Question: For some reason when I'm shrinking the size of the windows, there is a gap on the right edge of the website, showing the background.
It gets worse when I'm shrinking it more. Any ideas on how to fix that? I have some absolute elements, maybe that's why?

Another thing is that it gave me an idea to deliberately make those gaps but on both sides, showing the page background, how to do it?
Thanks alot for reading and helping.
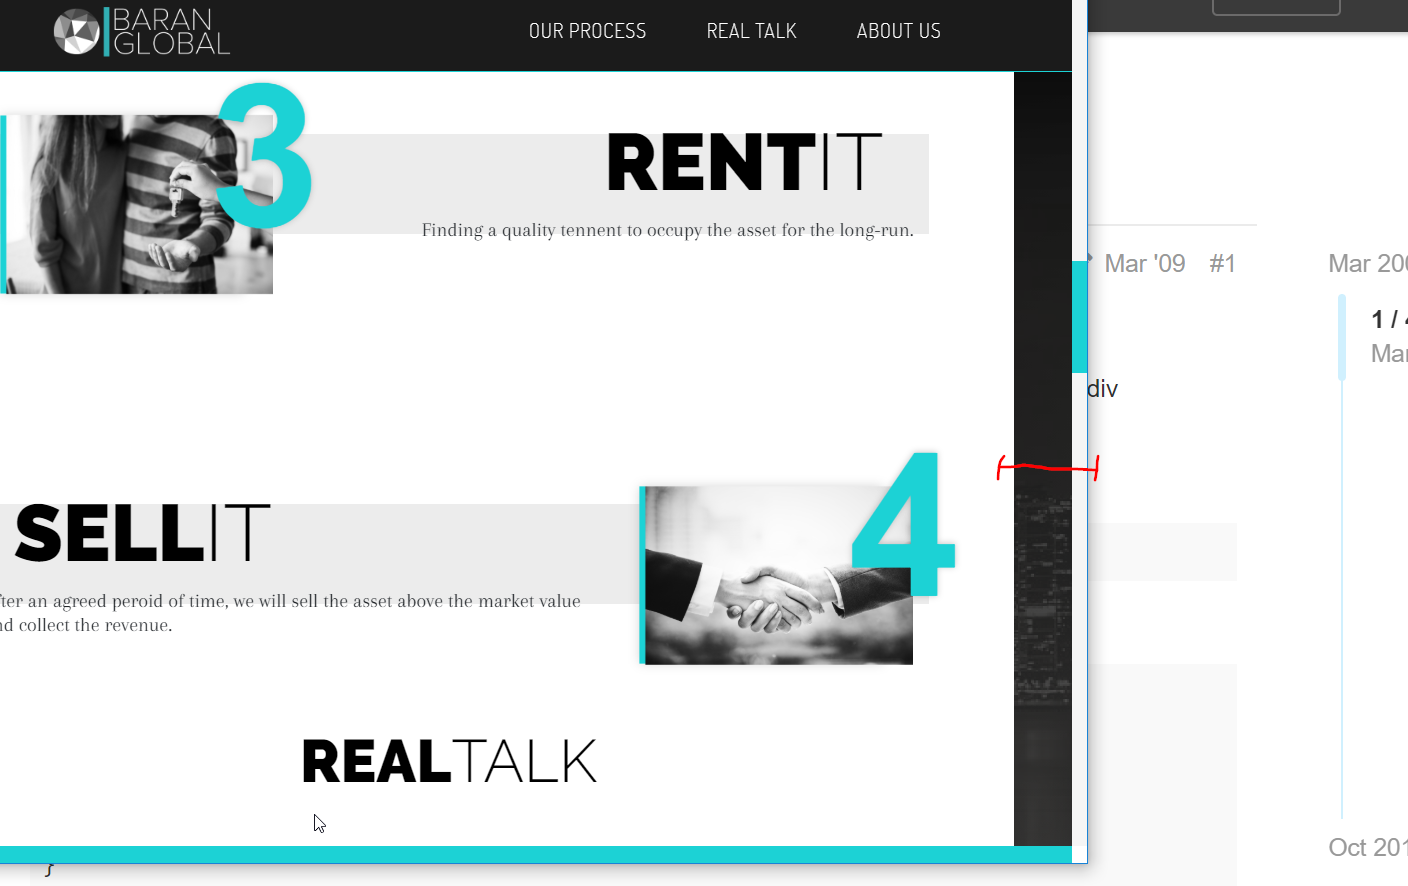
Answer: '''
body{
background-image: url("img_name.jpg");
background-repeat: no-repeat;
background-attachment: fixed;
}
'''
or try to set margin to auto or set the max-width.